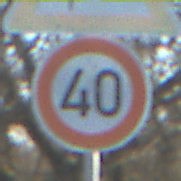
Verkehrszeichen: Geschwindigkeit40
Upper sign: SeitenwindVonLinks
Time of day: MorningAfternoon
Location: Outdoor (Nature)
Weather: Clear
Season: NotSpecified
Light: Natural